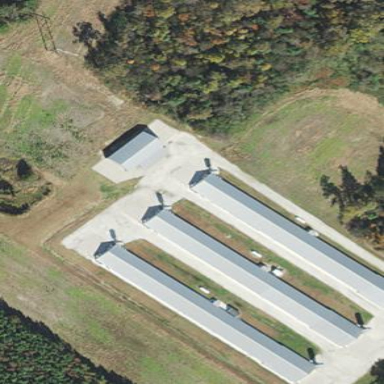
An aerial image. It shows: Farm auxiliary building.